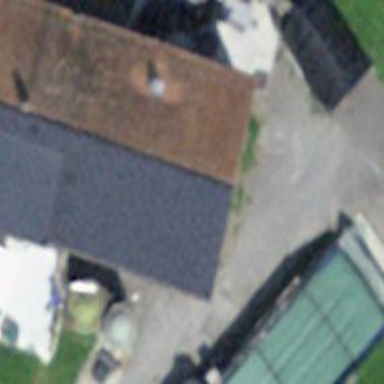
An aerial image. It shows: Farm building.